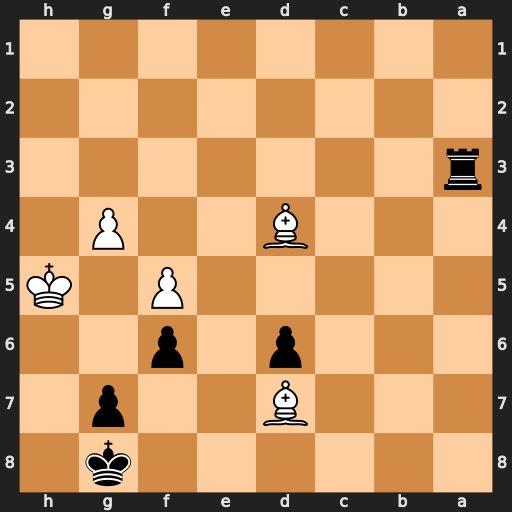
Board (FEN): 6k1/3B2p1/3p1p2/5P1K/3B2P1/r7/8/8
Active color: b
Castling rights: -
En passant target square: -
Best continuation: Rh3+ Kg6 Rh6#